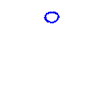
Particle: proton